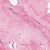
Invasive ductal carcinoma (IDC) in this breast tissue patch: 0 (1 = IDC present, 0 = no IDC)